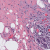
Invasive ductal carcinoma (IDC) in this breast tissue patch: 1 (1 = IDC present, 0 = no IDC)